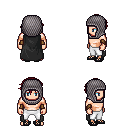
a pixel art fantasy rpg character, male body template, human, light skin, black cape, white pants, brunette short bangs hairstyle, chain hood, cloth bracers, ghillies, four views (front, back, left, right), 2x2 character sprite sheet, small pixel art, hard edges, no anti-aliasing